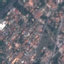
Land use / land cover class: Residential